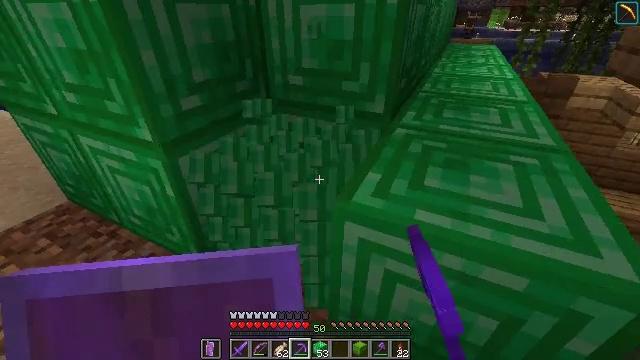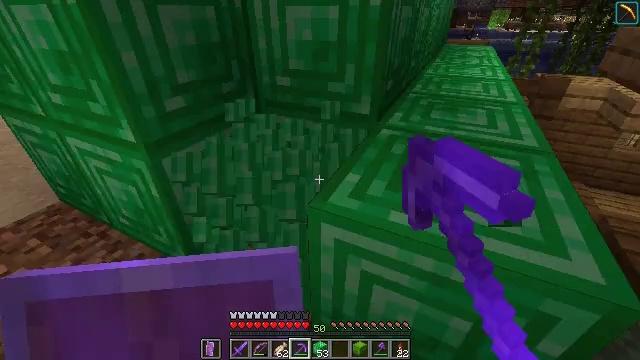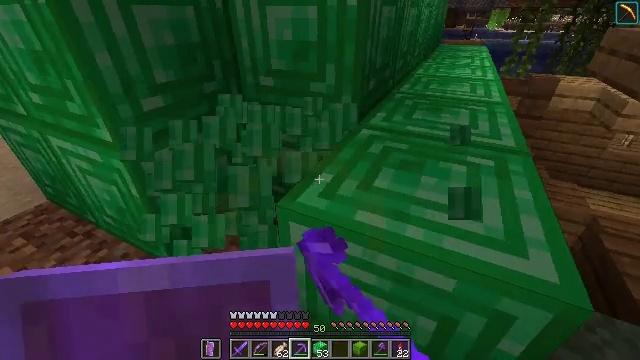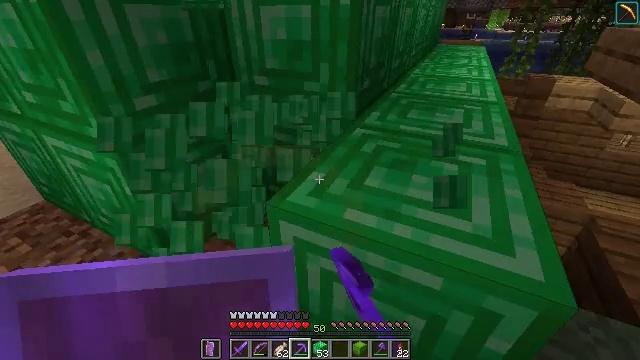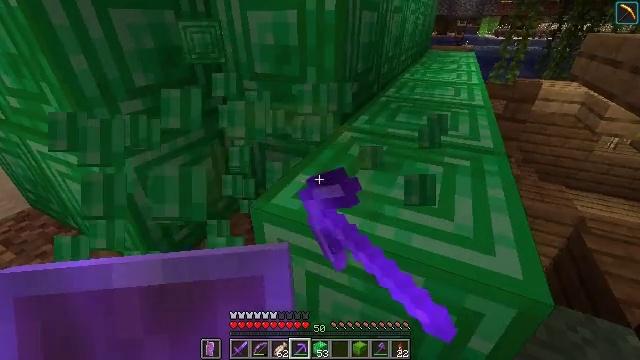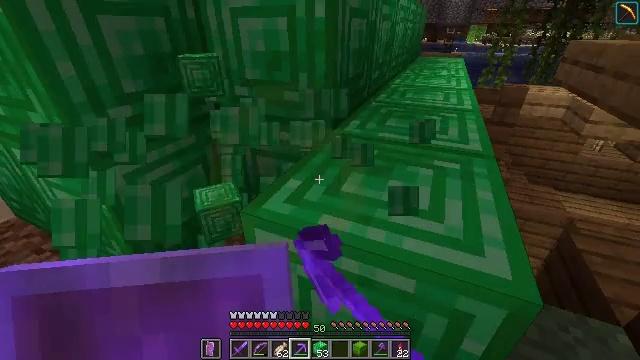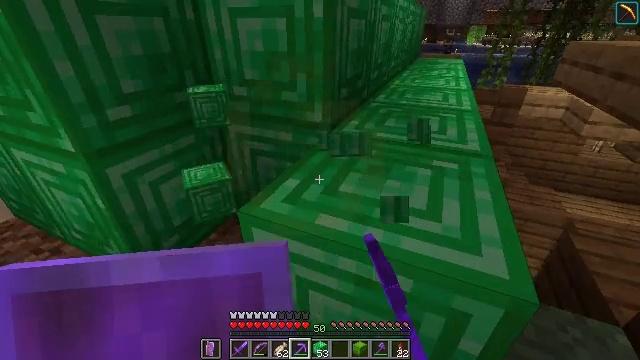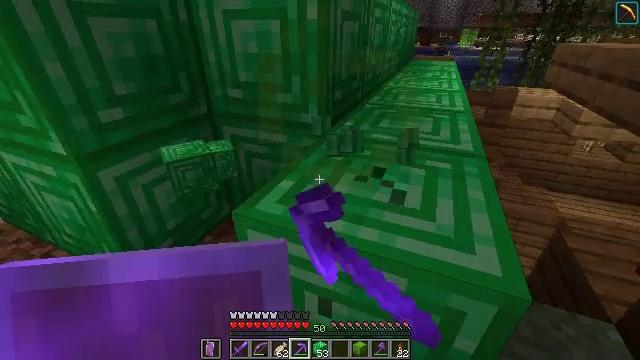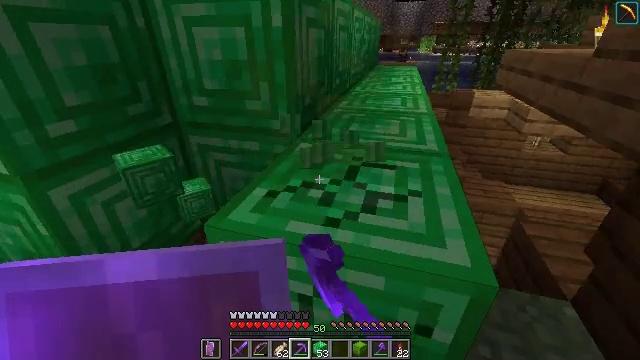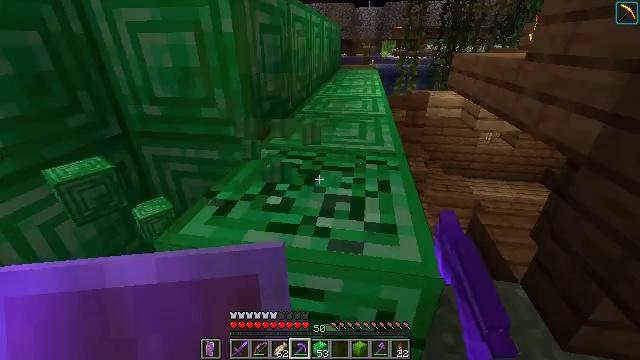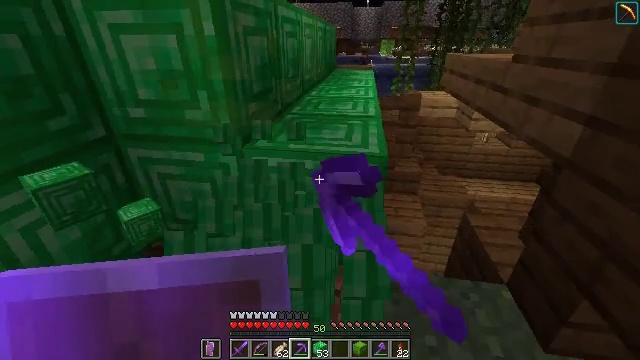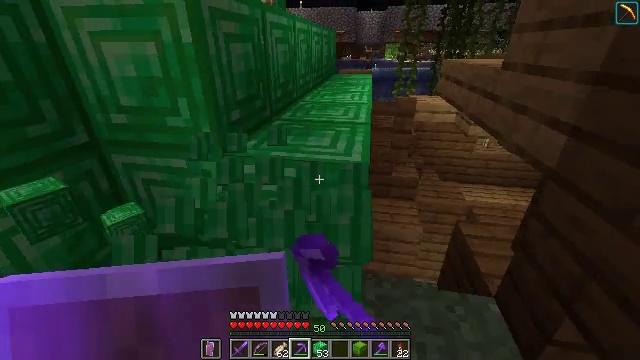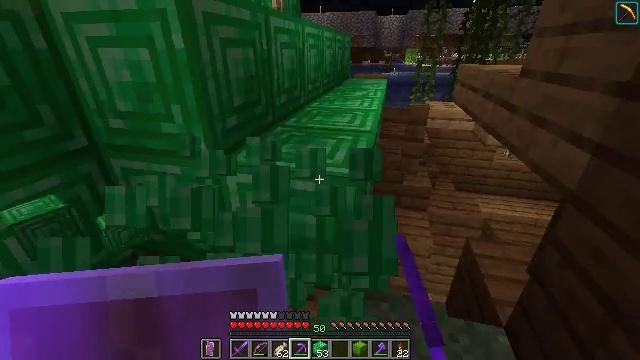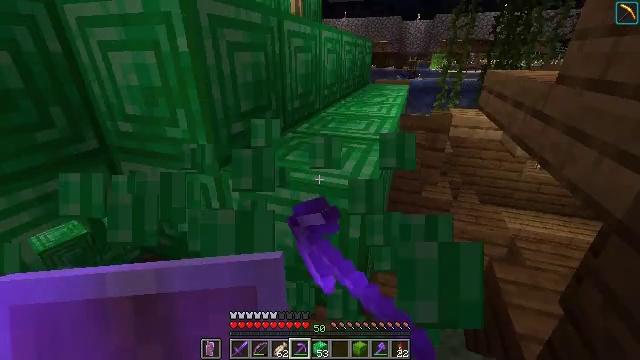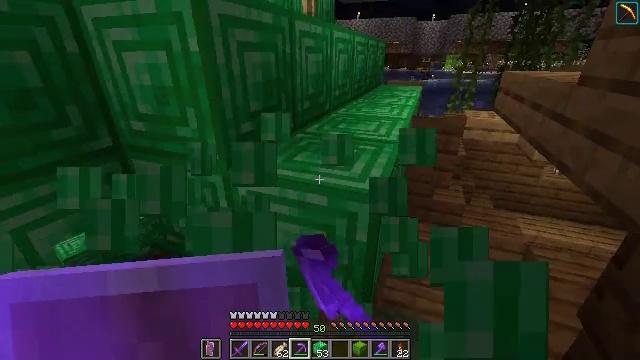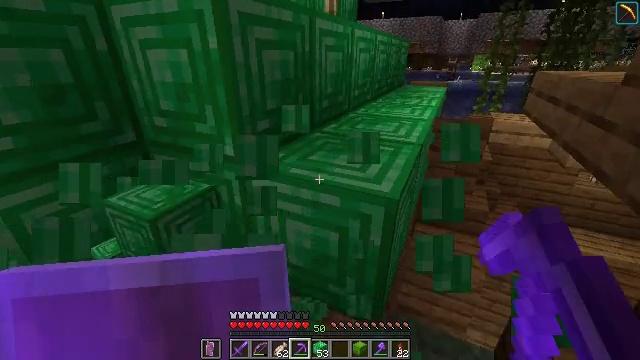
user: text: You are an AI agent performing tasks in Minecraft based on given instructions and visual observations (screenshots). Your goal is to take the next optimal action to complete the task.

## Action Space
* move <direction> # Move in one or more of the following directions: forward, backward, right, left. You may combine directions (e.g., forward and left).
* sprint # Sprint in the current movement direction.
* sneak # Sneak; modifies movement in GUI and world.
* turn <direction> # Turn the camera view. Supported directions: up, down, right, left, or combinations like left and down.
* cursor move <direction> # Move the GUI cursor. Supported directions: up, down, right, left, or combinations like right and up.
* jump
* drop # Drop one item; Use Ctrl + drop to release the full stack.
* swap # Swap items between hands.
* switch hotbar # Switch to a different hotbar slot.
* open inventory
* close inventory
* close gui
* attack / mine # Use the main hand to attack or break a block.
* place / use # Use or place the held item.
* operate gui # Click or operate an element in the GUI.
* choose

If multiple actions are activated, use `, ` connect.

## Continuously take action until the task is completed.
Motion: motion action
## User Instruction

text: Attack the emerald block with a tool.
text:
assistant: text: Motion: attack / mine
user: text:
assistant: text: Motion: attack / mine
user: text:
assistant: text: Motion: attack / mine
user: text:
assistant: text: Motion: turn right and up, attack / mine
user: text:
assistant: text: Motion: turn right and up, attack / mine
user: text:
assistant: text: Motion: attack / mine
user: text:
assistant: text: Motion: turn right, attack / mine
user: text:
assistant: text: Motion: turn right and up, attack / mine
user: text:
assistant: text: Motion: move right, turn right, attack / mine
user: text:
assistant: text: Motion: move right, attack / mine
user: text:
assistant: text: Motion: move forward and move right, turn left, attack / mine
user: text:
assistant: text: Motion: move forward, turn left, attack / mine
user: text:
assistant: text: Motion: turn left, attack / mine
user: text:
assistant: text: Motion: turn left, attack / mine
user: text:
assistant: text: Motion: turn left, attack / mine
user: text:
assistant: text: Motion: turn left, attack / mine
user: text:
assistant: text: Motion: turn left, attack / mine
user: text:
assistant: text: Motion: turn left and up, attack / mine
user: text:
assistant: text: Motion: move forward, turn left, attack / mine
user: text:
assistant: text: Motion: move forward, turn left, attack / mine
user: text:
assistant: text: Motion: move forward and move left, turn left, attack / mine
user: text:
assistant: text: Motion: move forward and move left, turn left, attack / mine
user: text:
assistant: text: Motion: move left, attack / mine
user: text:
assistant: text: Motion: move left, attack / mine
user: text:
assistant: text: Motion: turn down, attack / mine
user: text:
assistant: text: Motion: turn right and down, attack / mine
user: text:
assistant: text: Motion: turn right, attack / mine
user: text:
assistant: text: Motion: turn right, attack / mine
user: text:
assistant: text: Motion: turn right, attack / mine
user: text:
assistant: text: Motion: attack / mine